Question: I don't know if this question is proper for stackoverflow or for other Stack site, so please migrate it to the correct place:)
I got VS 2013 Express Preview and after 15 days it expired. I have this message:

Where may I sign in to extend the license? I'm already signed in with my MS account(you can see the Sign out text in the lest). I tried to search on google, but most result are not related to VS 2013(other versions get in the way!). I read some blog posts about this but nothing got me to the right place.
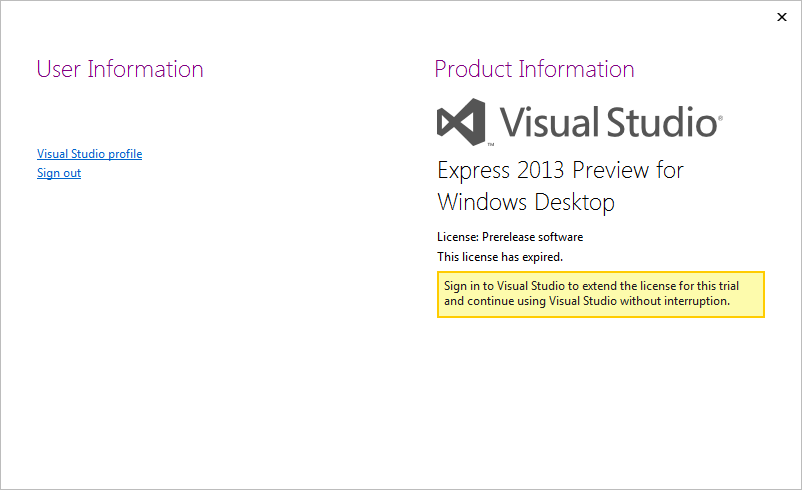
Answer: Maybe you've already seen this but posting anyway:
Apparently there has been a <URL> that affected the license renewal. It could be that bug that makes it impossible to renew for you. A workaround is apparently to change the time zone to 'Pacific Standard Time' before launching VS then changing it back again. This can be done in a command shell with:'tzutil /s "Pacific Standard Time"'.
Hope this helps.